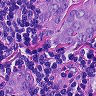
Metastatic tissue present: yes